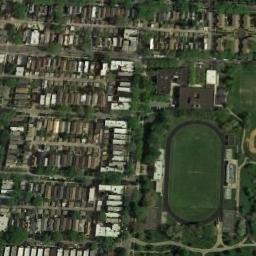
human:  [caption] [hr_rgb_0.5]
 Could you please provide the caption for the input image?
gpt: A track and field is built in the middle of a residential area, Surrounded by a lot of vegetation .

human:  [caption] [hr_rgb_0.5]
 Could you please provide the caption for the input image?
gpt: There is a track field in the lower right corner .

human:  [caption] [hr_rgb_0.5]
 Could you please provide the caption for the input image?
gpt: There are numerous buildings next to the ground track field .

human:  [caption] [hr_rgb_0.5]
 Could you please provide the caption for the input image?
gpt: The ground track field is surrounded by lots of houses arranged neatly .

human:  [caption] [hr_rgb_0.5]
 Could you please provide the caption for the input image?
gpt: There are many buildings around the ground track field with a black track .